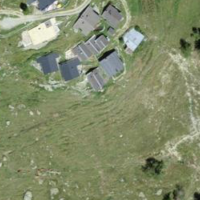
EUNIS habitat code: 23
Species observed at this site:
Erebia tyndarus